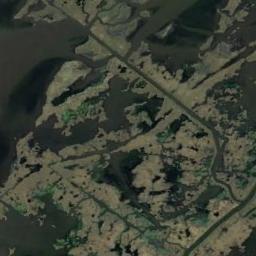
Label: wetland